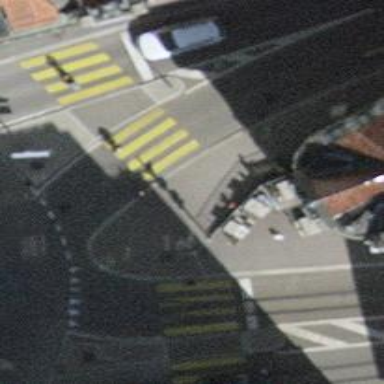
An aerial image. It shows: Kerb serving as barrier.